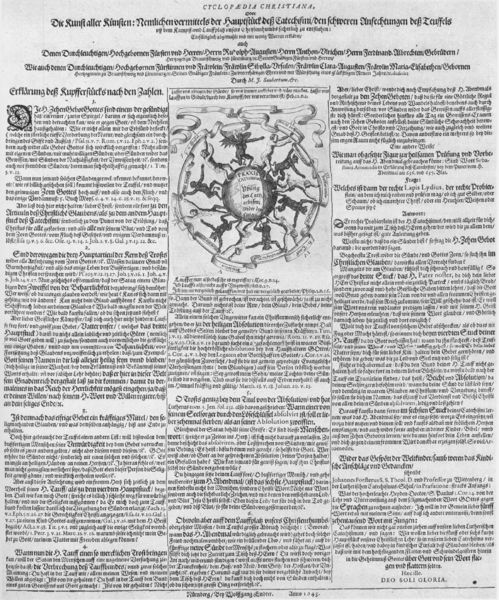
Titel: CYCLOPAEDIA CHRISTIANA. Oder Die Kunst aller Künsten
Künstler: Johann Saubert
Standort: Wolfenbüttel
Institution: Herzog August Bibliothek
Schlagwörter: flügel, weiß, menschen, ausschnitt, grau, schwarz, symbol, zeichnung, ball, schleife, tanz, alt, band, rahmen, bild, signatur, erde, sonne, figur, drei, blatt, girlande, tanzen, kreis, rund, rundbild, engel, schrift, papier, fahne, grafik, linien, spalten, speichen, figuren, rad, banner, zahlen, verzierung, deutsch, foto, tusche, buch, zettel, eckig, medaillon, kloster, druck, schwarzweiss, radierung, stich, titel, seite, illustration, text, zeitschrift, zeitung, buchstaben, beschriftung, initiale, überschrift, worte, kugel, kunst, tinte, untertitel, wappen, zahl, teufel, mittelalter, absätze, zentrum, zeilen, schriftstück, bänder, mandala, emblem, kupferstich, globus, welt, fraktur, christentum, gedruckt, flugblatt, abbildung, beschreibung, grotesk, dokument, kapitel, affen, traktat, weltkugel, latein, kolumne, spruchband, wörter, schriftband, spalte, artikel, versalie, seriendruck, inkunabel, lexikon, kolumnen, bichdruck, sprache, kunstdruck, roman, schift, faktur, enzyklopädie, fiuren, d, dreispaltig, drei reihen, seirengrafik, seriphen, figurren, encelopaedia, grafikkreis, enzyklopedie